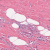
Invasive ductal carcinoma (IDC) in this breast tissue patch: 0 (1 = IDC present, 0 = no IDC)